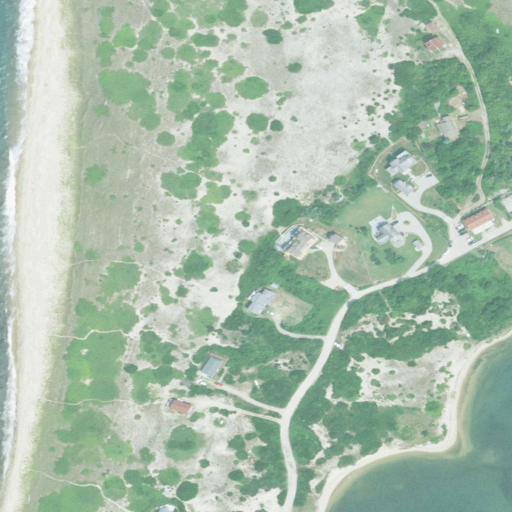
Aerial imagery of cape in Rhode Island named Harbor Neck containing barren land, grassland, low intensity development, open water, open development, and medium intensity development